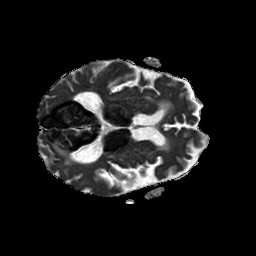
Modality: ADC
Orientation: axial
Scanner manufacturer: philips
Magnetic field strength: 1.5 T
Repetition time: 3.563 s
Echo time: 0.07039 s